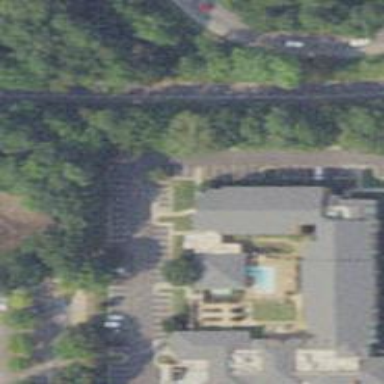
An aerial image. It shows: Hotel building.